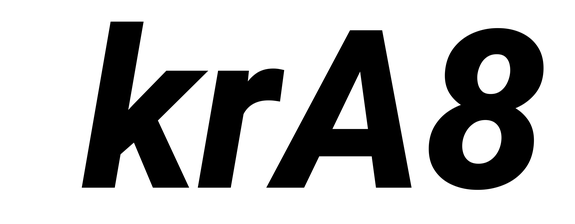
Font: Roboto-Italic_ExtraBold_Italic